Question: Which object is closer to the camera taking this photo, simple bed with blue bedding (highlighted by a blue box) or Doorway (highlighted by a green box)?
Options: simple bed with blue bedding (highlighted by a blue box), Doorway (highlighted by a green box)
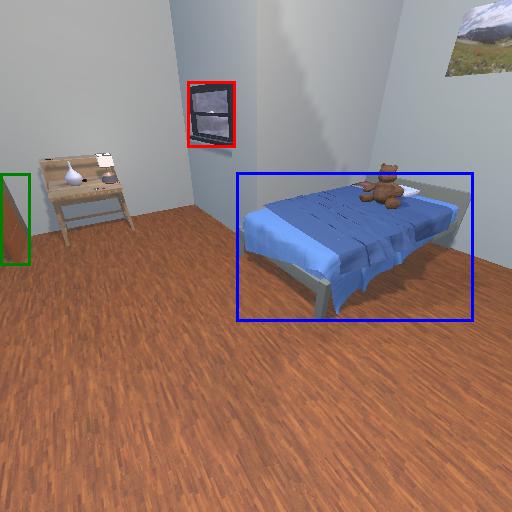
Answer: simple bed with blue bedding (highlighted by a blue box)